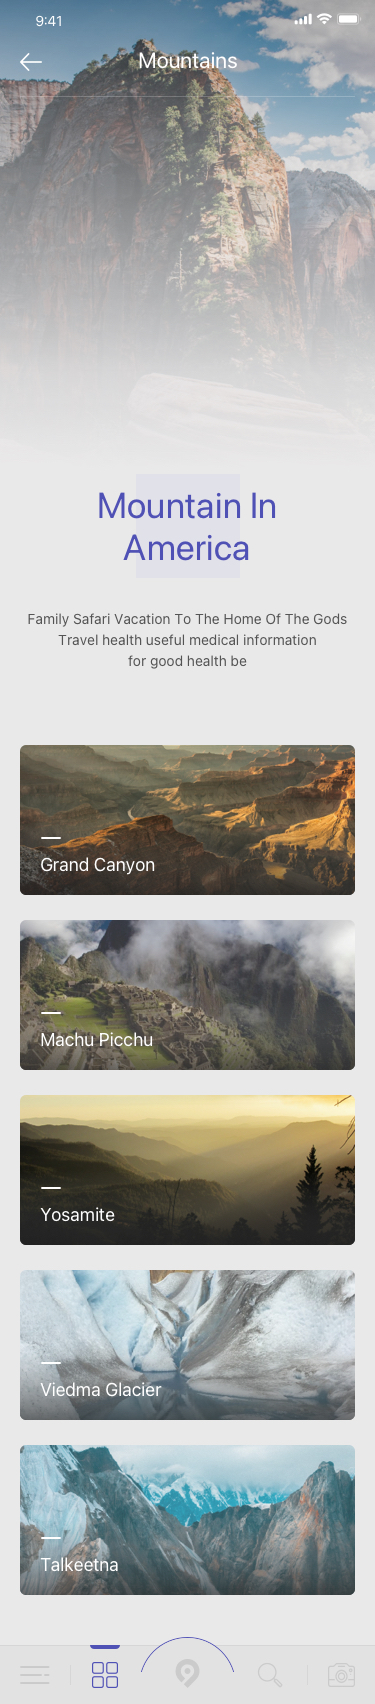
Text in this UI design:
Mountains
Mountain In America
Family Safari Vacation To The Home Of The Gods Travel health useful medical information for good health be
Grand Canyon
Machu Picchu
Yosamite
Viedma Glacier
Talkeetna